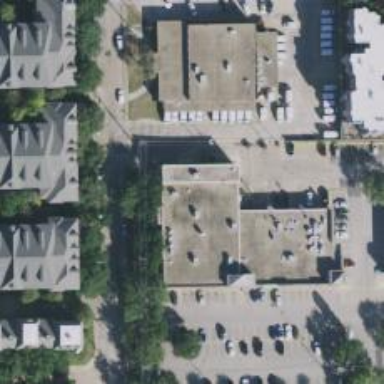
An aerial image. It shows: Pharmacy providing healthcare services.